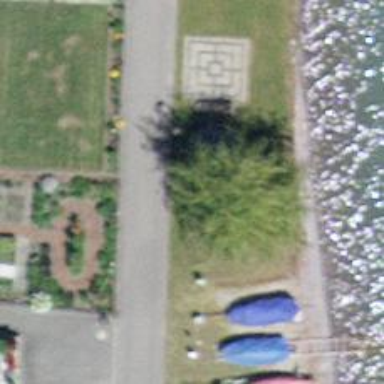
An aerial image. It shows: Bench.